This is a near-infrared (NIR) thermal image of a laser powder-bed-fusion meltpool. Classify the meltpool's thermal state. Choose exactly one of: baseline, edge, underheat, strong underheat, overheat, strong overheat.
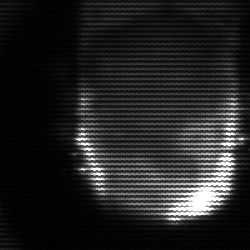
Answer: baseline